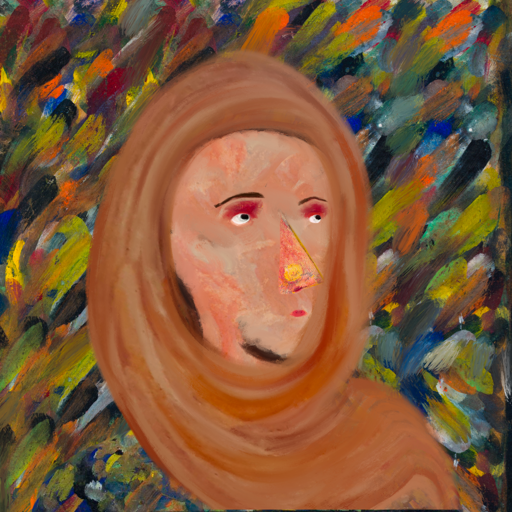
Background: An_Impression, Head And Neck Side: Roy_Bahadur, Face Side: Irani, Bust: An_Impression, Hair Side: Blank, Head Accessory: Pious_Lady_Scarf, Second Necklace: Blank, Necklace: Blank, Baby: Blank